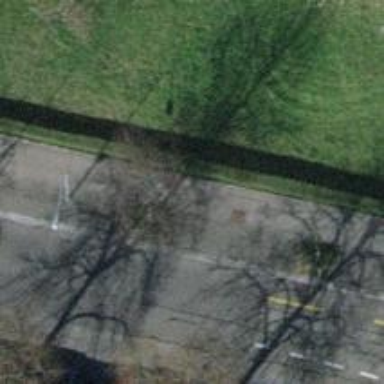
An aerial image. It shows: Tree-lined avenue.